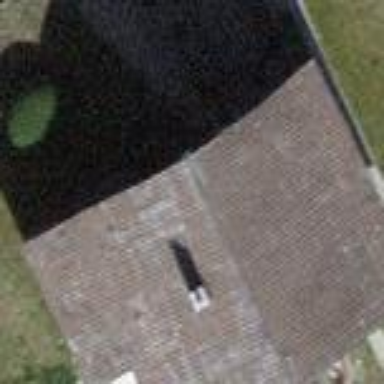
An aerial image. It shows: Building with tiled roof.